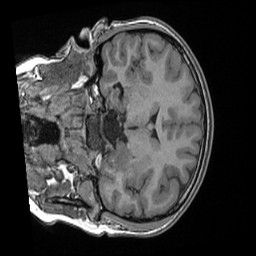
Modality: T1w
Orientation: coronal
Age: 14
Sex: female
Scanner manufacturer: siemens
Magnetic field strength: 1.5 T
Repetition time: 2.04 s
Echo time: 0.00308 s